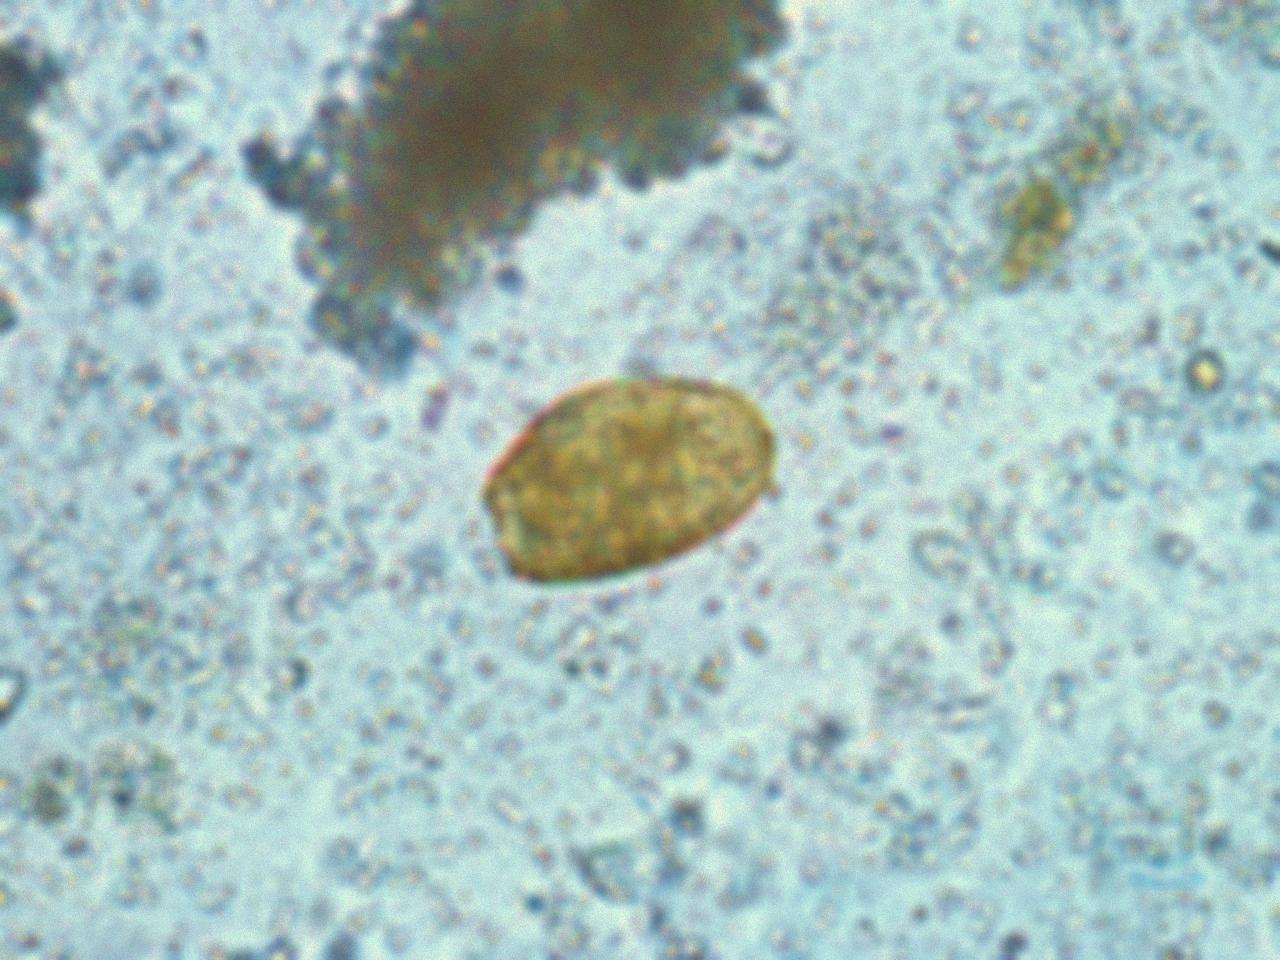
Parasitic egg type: Paragonimus spp